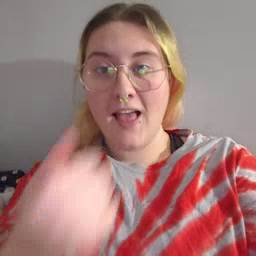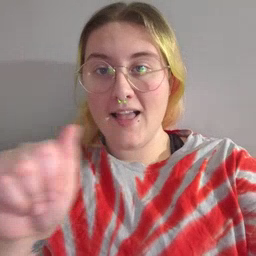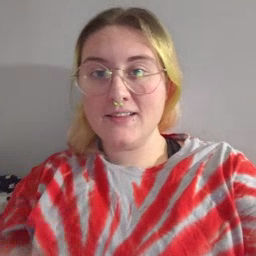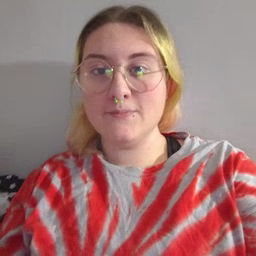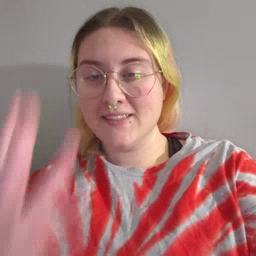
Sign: any